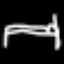
Label: bed